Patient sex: M
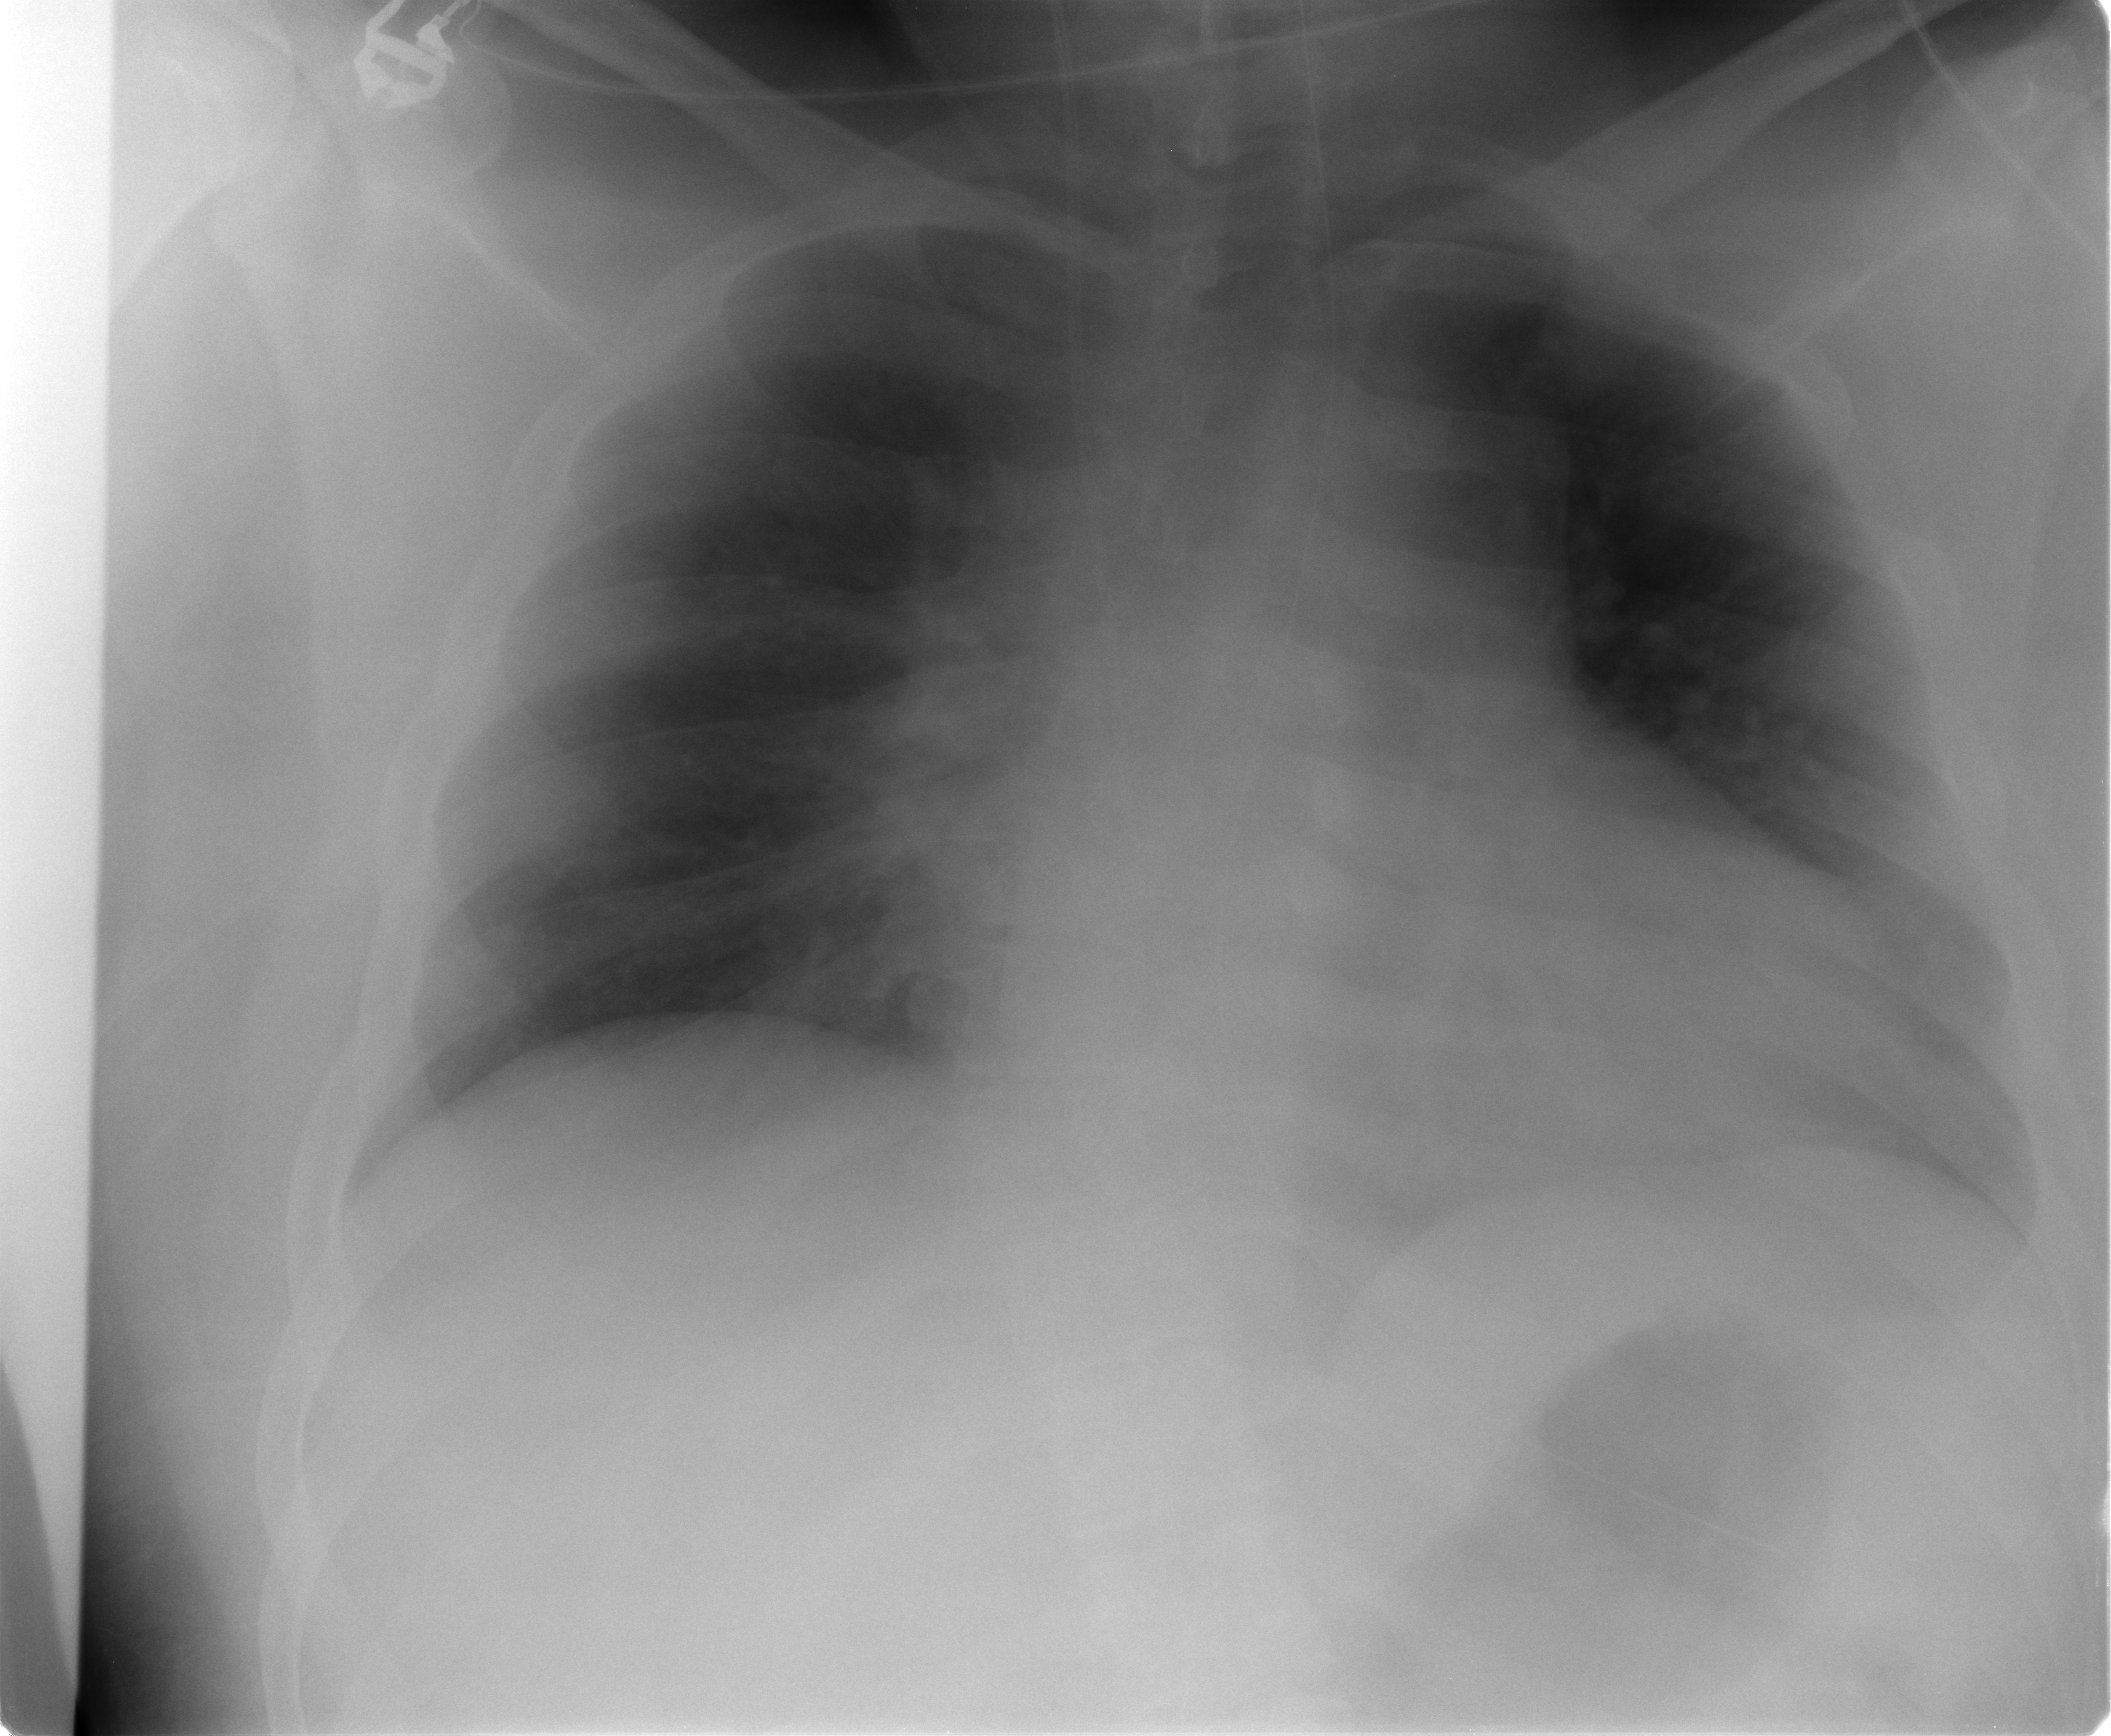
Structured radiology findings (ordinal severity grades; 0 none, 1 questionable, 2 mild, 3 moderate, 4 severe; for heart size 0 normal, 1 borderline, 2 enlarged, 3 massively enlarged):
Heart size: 1
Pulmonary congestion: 0
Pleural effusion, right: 0
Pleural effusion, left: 0
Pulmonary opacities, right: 0
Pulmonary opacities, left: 0
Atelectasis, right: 0
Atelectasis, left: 1